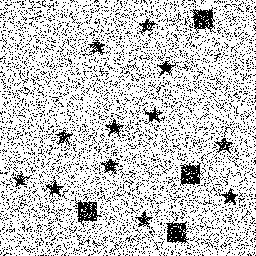
Squares: 4
Triangles: 0
Stars: 12
Total shapes: 16